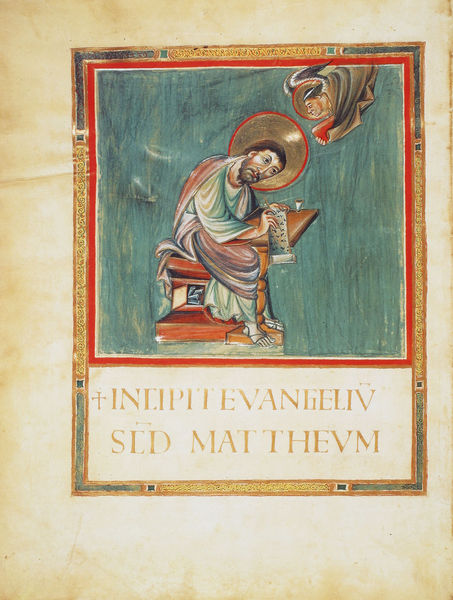
Titel: Samuhel - Evangeliar
Standort: Quedlinburg (EU - D - Sachsen-Anhalt)
Schlagwörter: blau, flügel, gemälde, kopf, mann, sitzen, zeichnung, rot, muster, falten, rahmen, gewand, gold, engel, schrift, faltenwurf, buch, vergoldet, illustration, text, bleistift, kopie, pult, buchseite, heiligenschein, schreiben, heiliger, schriftrolle, latein, lateinisch, apostel, buchmalerei, evangelium, matthäus, illumination, matheus